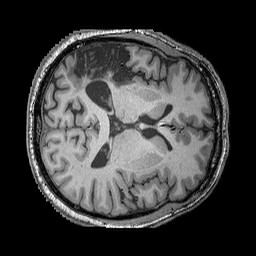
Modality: T1w
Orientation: axial
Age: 47
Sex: male
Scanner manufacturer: siemens
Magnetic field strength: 3 T
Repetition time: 2.25 s
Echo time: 0.00411 s